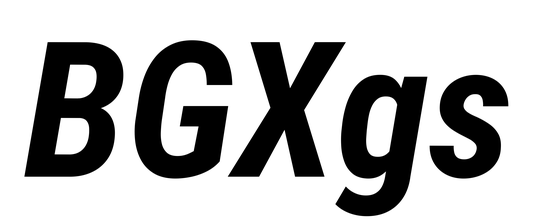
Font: Roboto-Italic_Condensed_Bold_Italic